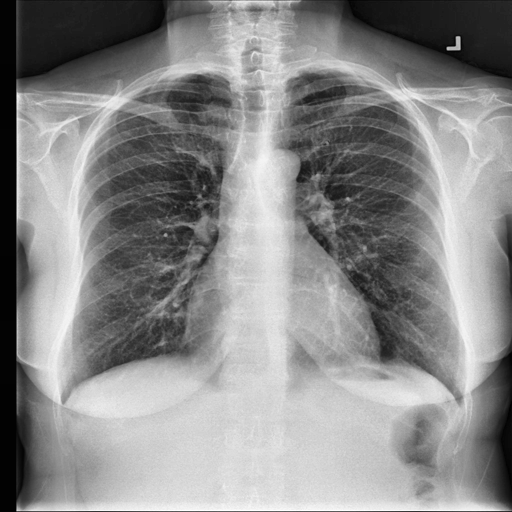
Finding: NORMAL